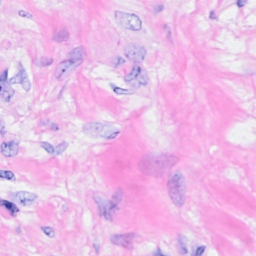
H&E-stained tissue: Breast